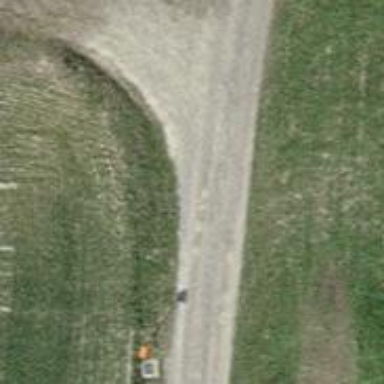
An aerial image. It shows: Pipeline marker.